Interaction volume radius: 5 \u00c5
Interaction volume height: 15 \u00c5
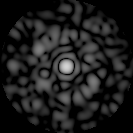
Disorder parameter: 0.793